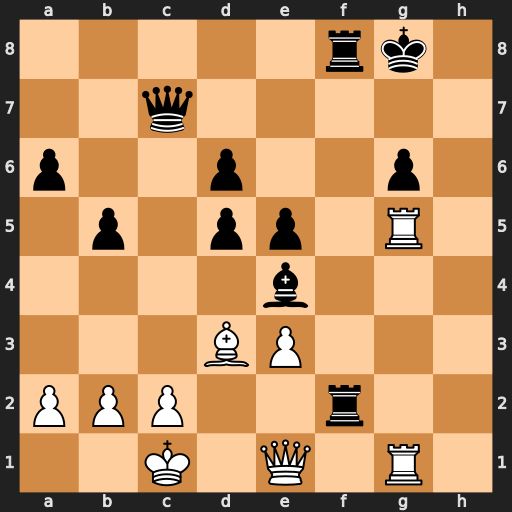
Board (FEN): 5rk1/2q5/p2p2p1/1p1pp1R1/4b3/3BP3/PPP2r2/2K1Q1R1
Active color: w
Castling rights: -
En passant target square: -
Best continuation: Rxg6+ Bxg6 Rxg6+ Qg7 Rxg7+